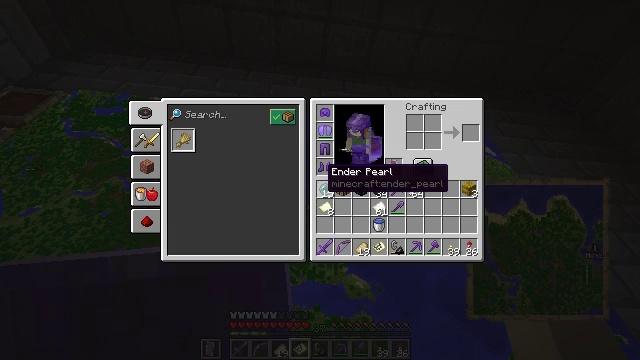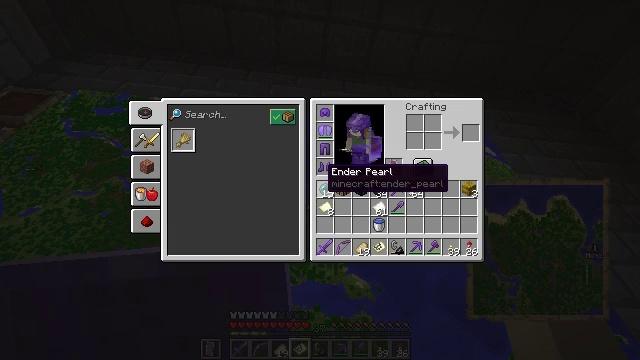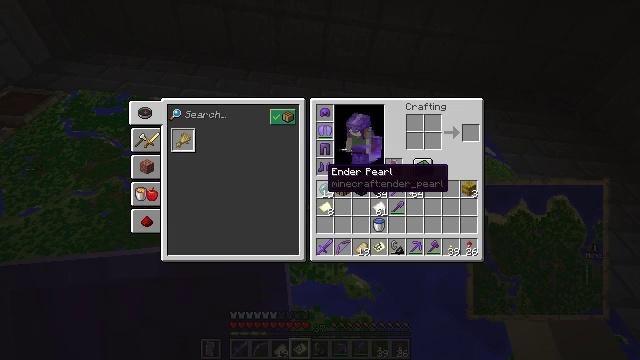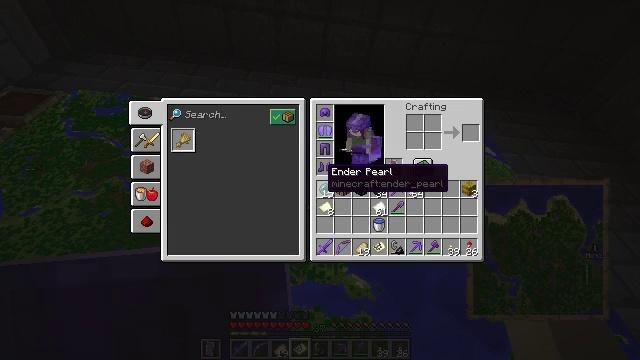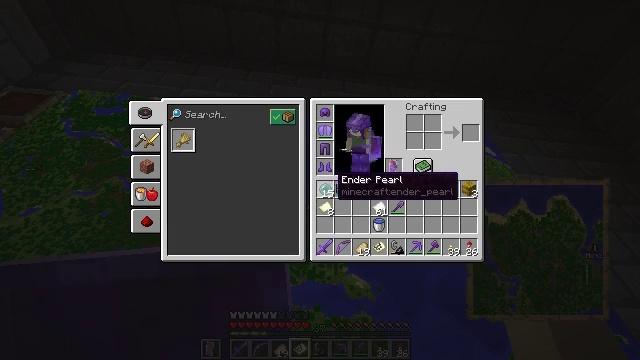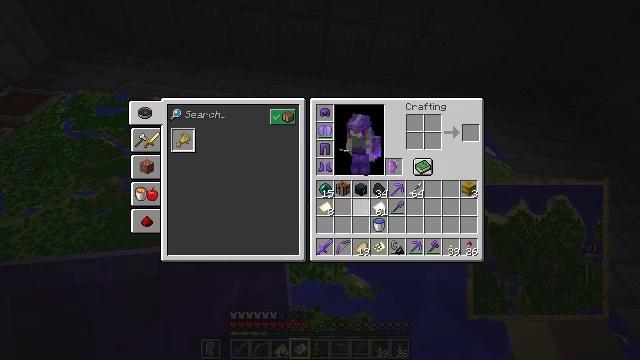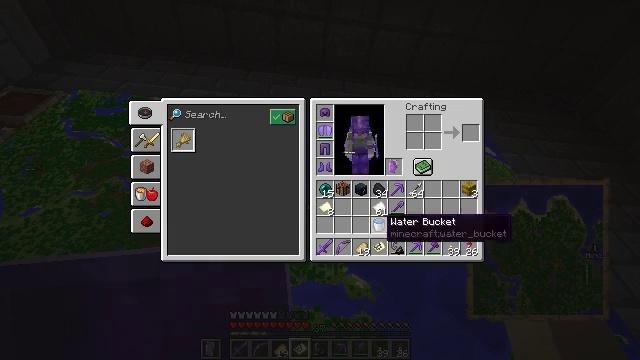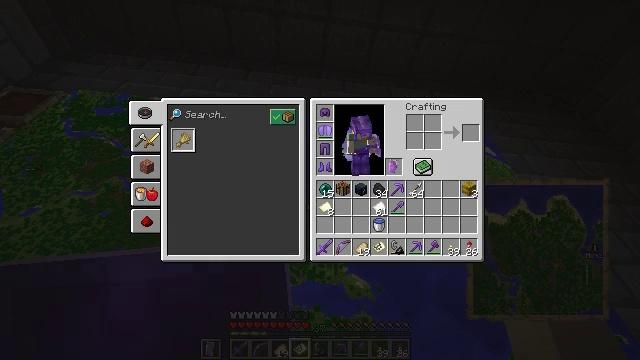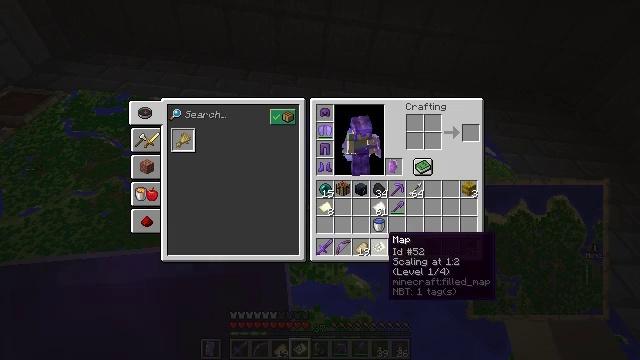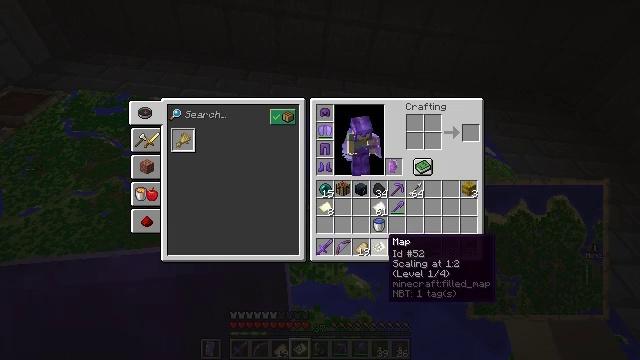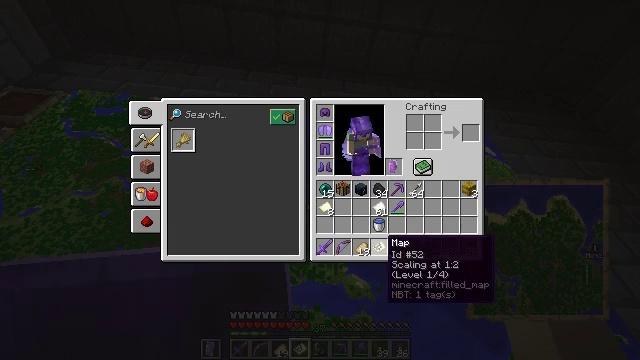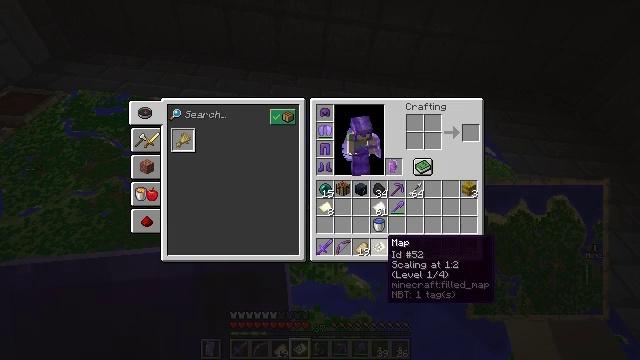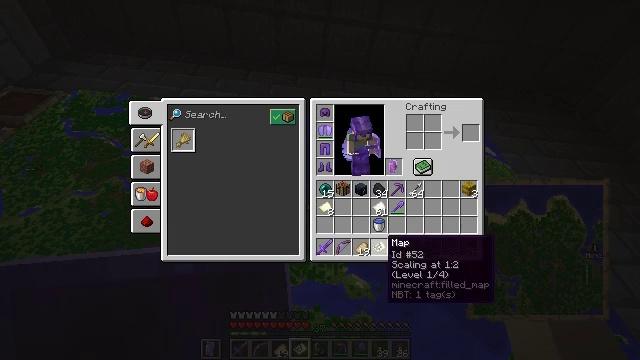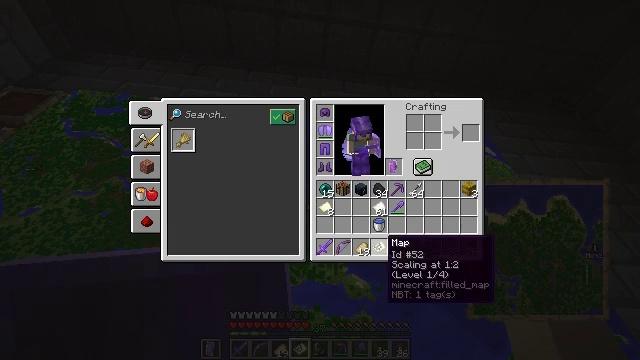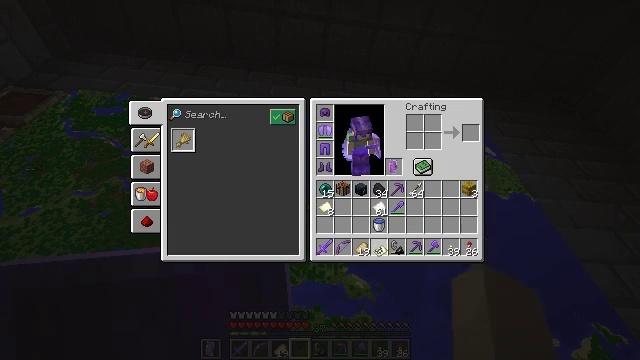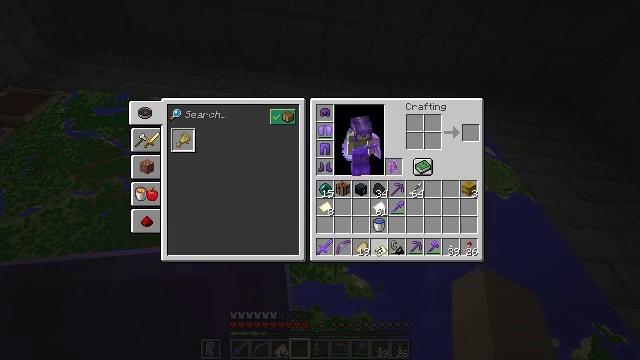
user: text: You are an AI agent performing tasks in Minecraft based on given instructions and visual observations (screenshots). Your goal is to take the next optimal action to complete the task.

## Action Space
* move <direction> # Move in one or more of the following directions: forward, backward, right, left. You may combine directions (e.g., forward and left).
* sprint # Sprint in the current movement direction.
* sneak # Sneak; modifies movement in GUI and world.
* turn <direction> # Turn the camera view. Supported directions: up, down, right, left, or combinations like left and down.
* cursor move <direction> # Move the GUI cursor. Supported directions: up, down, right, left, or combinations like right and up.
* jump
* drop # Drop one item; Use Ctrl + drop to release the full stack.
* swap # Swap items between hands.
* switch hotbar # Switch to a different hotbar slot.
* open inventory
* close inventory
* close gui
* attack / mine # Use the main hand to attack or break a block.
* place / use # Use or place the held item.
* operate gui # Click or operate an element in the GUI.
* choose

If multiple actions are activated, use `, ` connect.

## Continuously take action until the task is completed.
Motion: motion action
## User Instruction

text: Craft the filled map using your resources.
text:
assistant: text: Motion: open inventory
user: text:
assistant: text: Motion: open inventory
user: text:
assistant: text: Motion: no_op
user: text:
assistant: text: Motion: turn right and down
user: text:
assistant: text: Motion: turn right and down
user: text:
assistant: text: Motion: turn right and down
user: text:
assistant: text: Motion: no_op
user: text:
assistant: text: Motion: turn down
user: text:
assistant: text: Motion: no_op
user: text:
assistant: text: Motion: no_op
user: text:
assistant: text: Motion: no_op
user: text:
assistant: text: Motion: no_op
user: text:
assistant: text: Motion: no_op
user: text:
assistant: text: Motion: attack / mine
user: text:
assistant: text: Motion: attack / mine
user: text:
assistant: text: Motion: attack / mine
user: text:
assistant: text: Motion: attack / mine
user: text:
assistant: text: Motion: no_op
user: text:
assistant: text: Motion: turn right and up
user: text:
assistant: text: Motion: turn right and up
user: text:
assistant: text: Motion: turn right and up
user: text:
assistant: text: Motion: no_op
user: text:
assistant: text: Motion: no_op
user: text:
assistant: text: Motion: attack / mine
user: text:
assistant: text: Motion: attack / mine
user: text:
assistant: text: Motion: attack / mine
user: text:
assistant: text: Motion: no_op
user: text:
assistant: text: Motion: no_op
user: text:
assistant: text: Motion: no_op
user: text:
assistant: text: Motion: no_op